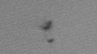
Label: detritus